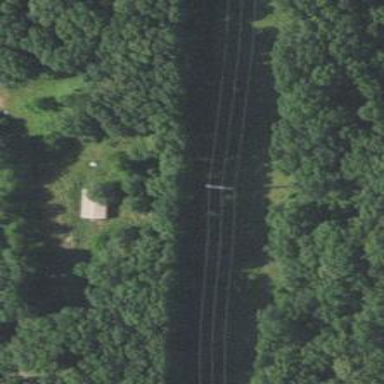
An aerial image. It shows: H-frame designed tower for power lines.